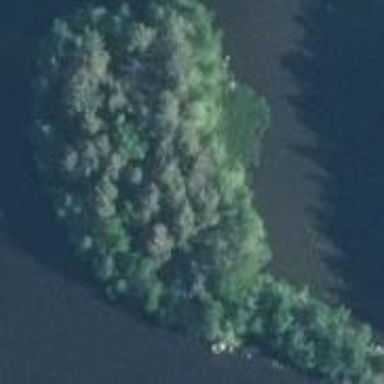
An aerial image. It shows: Islet surrounded by woodland and forest.